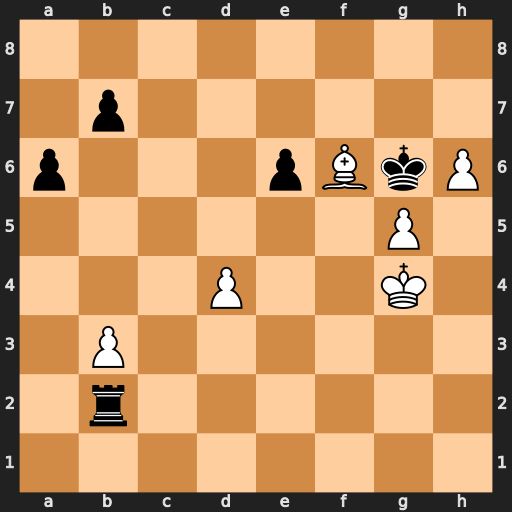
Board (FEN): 8/1p6/p3pBkP/6P1/3P2K1/1P6/1r6/8
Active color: w
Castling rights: -
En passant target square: -
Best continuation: d5 Re2 Kf3 Re1 Kf2 Rc1 dxe6